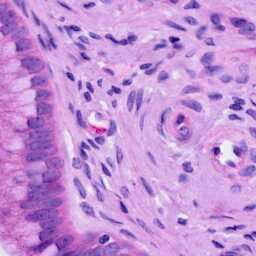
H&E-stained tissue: Cervix